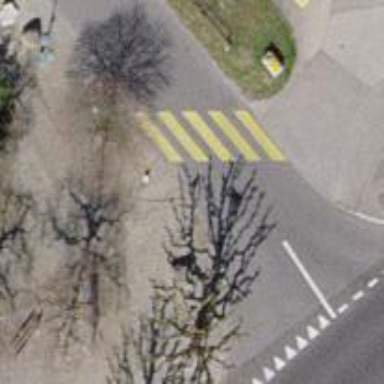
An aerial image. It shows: Marked road crossing.